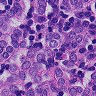
Metastatic tissue present: yes